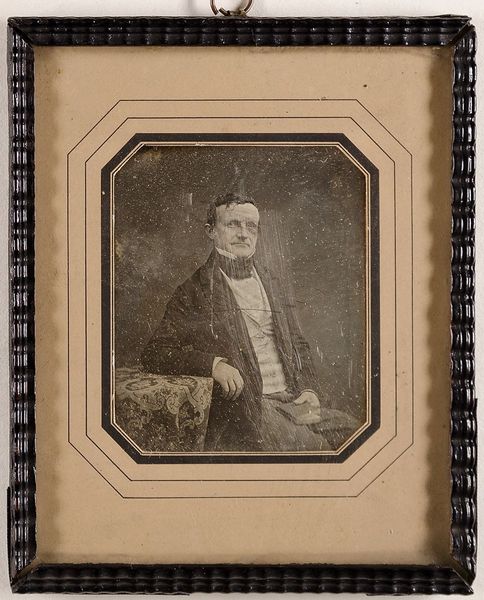
Titel: Unbekannter Mann mit einem Buch
Standort: Hamburg
Institution: Museum für Kunst und Gewerbe Hamburg
Schlagwörter: mann, figur, foto, fotografie, photographie, photo, lichtbild, daguerreotypie, bildwerke, angewandte und bildende kunst, hessische systematik, porträtfotografie, porträtphotographie, kniestück